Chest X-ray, PA view. Patient: 32 years old, sex F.
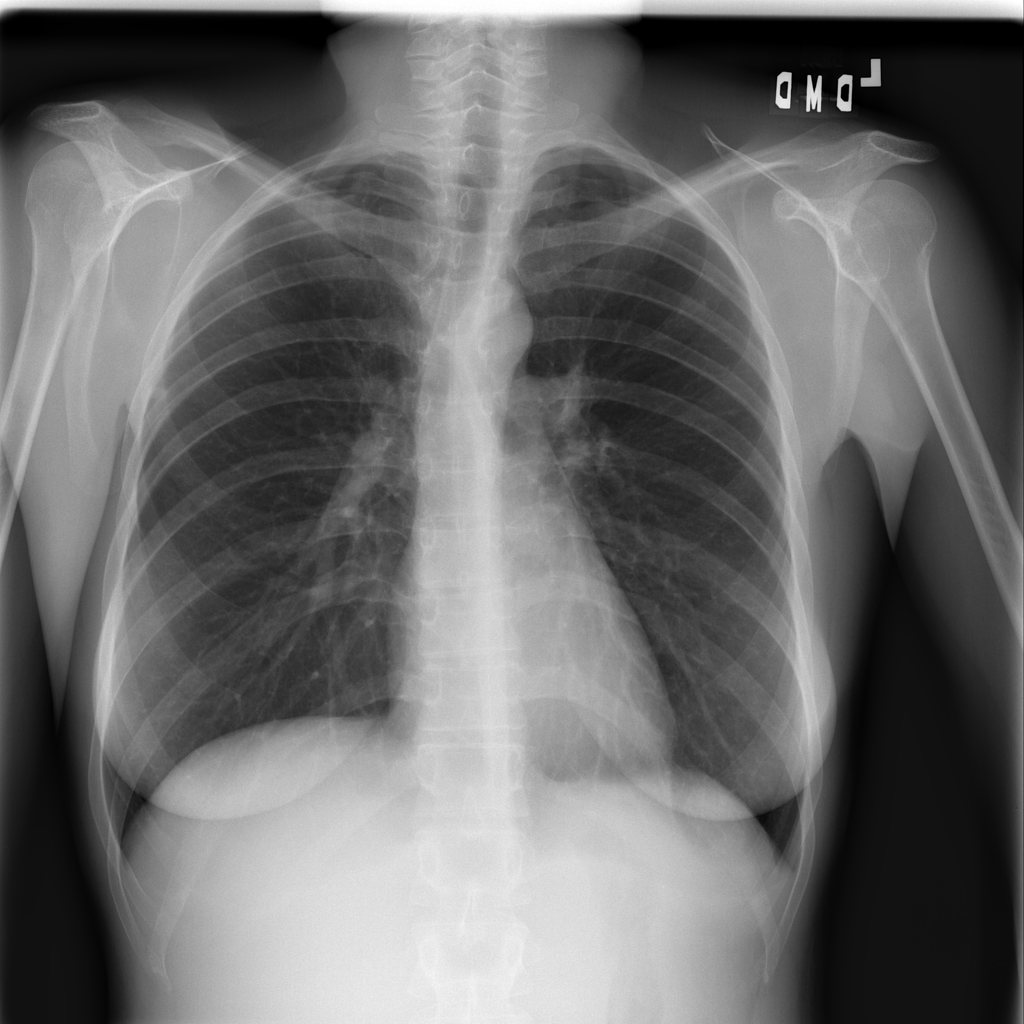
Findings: Infiltration